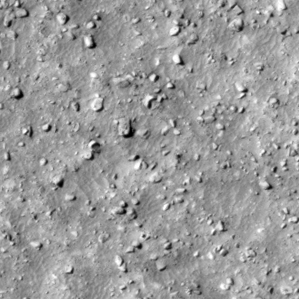
Label: non_frost